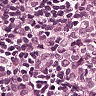
Metastatic tissue present: yes